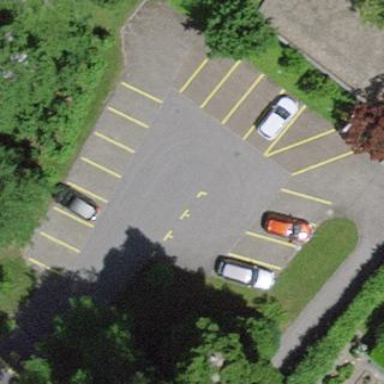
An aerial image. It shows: Parking area with surface.